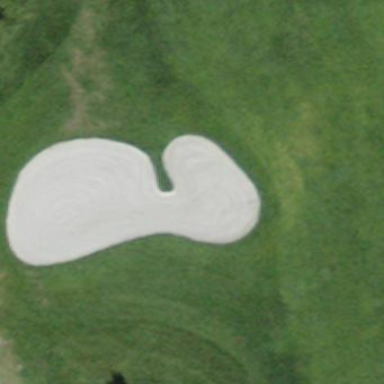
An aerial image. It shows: Bunker on golf course.